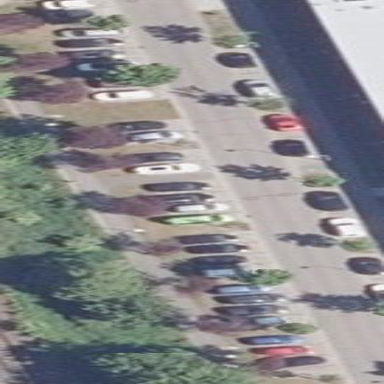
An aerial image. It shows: Parking area with park and ride facility. The surface of the parking area is designated for this purpose.